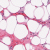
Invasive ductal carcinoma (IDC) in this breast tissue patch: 0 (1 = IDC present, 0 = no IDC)